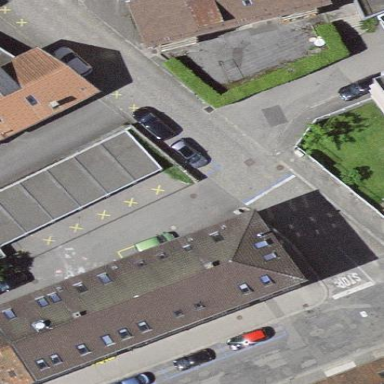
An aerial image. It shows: Garage building.